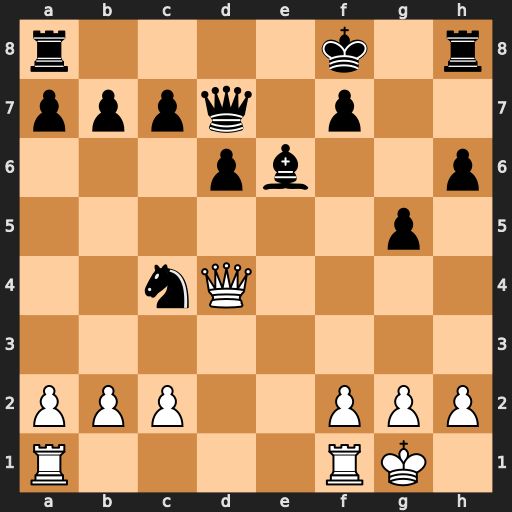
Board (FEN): r4k1r/pppq1p2/3pb2p/6p1/2nQ4/8/PPP2PPP/R4RK1
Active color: w
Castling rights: -
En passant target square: -
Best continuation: Qxh8+ Ke7 Qxa8